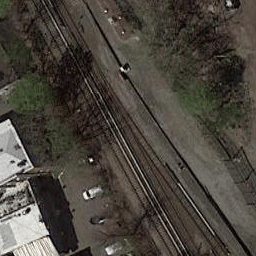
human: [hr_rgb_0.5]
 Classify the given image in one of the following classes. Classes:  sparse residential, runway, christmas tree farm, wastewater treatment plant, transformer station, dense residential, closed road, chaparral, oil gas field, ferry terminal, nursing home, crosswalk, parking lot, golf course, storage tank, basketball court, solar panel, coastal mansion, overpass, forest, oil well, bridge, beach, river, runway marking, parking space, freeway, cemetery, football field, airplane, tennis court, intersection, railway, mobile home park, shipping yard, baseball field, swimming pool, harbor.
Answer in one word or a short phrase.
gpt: railway